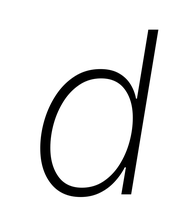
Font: Inter-Italic_ExtraLight_Italic